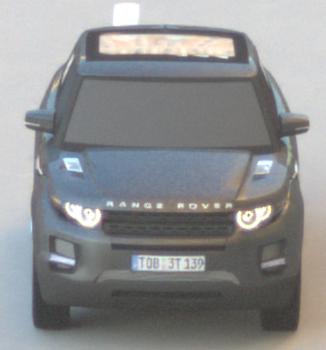
Make: Land Rover
Model: Range Rover Evoque 2.0 Si4
Detailed model: Range Rover Evoque (I)
Model produced from: 2011/08
Model produced until: 2013/11
Doors: 5
Color: gray
Road condition: dry road
Daytime: sunrise or sunset
Contrast: medium contrast